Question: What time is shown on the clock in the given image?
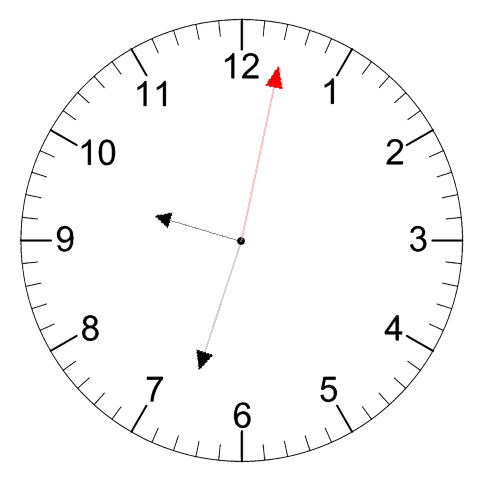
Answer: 09:33:02